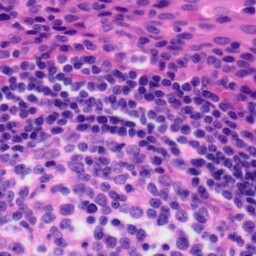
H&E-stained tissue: Tonsil